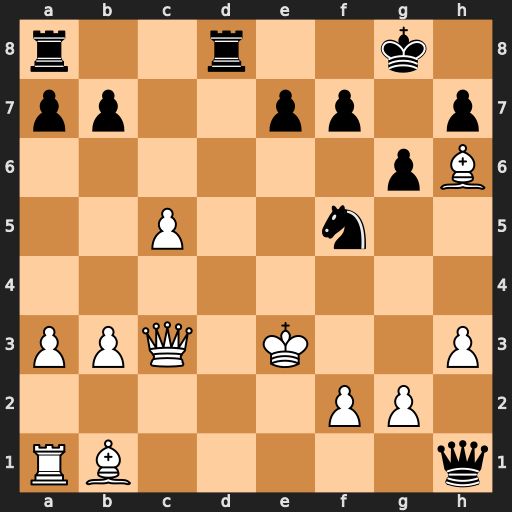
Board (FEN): r2r2k1/pp2pp1p/6pB/2P2n2/8/PPQ1K2P/5PP1/RB5q
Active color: w
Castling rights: -
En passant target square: -
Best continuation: Bxf5 Qxa1 Qxa1